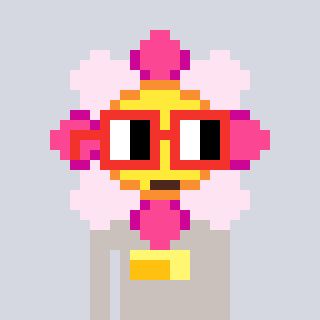
a pixel art character with square red glasses, a flower-shaped head and a foggrey-colored body on a cool background